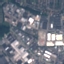
Land use / land cover: Industrial